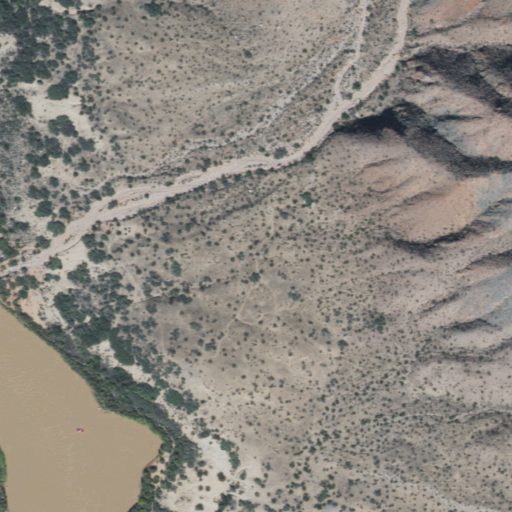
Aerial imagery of plain(s) in Arizona named Granite Park containing shrub, open water, and herbaceous wetlands